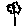
Label: flower